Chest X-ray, PA view. Patient: 27 years old, sex M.
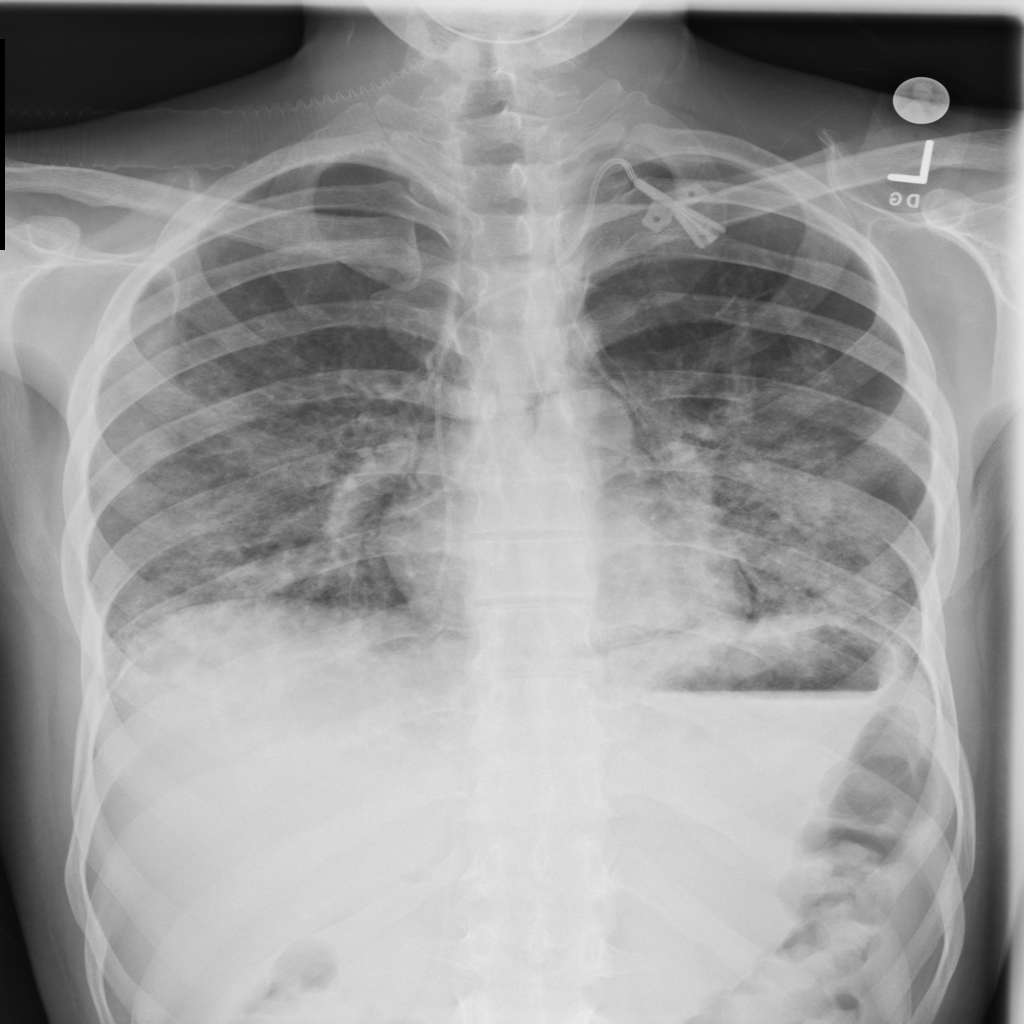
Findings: Consolidation